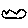
Label: cloud